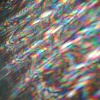
Label: sunburn